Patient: sex M, age 74
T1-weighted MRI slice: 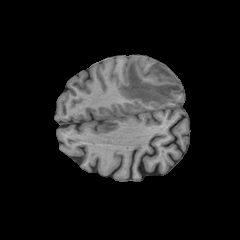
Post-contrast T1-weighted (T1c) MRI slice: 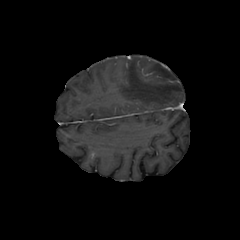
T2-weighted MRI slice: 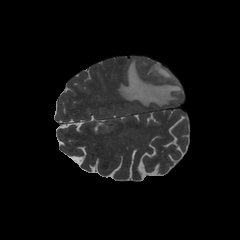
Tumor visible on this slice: yes
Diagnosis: Glioblastoma, IDH-wildtype
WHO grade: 4